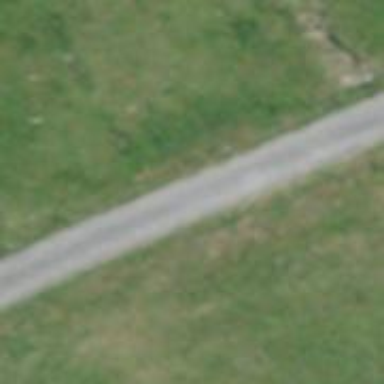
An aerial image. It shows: Paved track with Grade 1 surface.